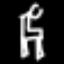
Label: chair